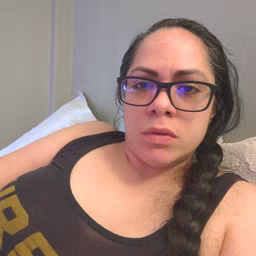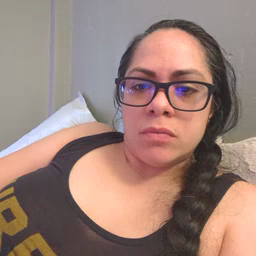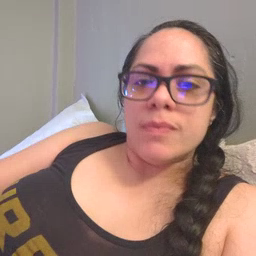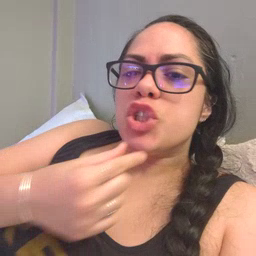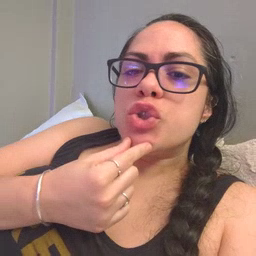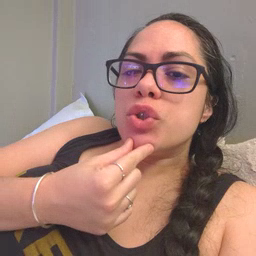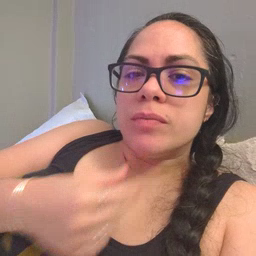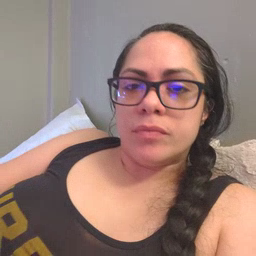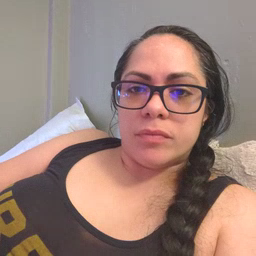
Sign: chin